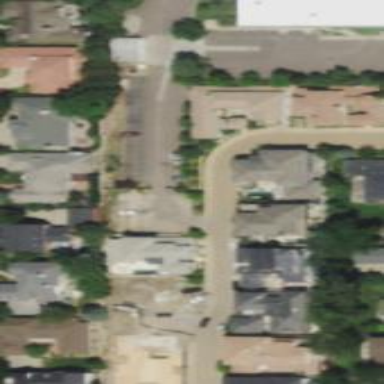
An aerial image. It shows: Living street.